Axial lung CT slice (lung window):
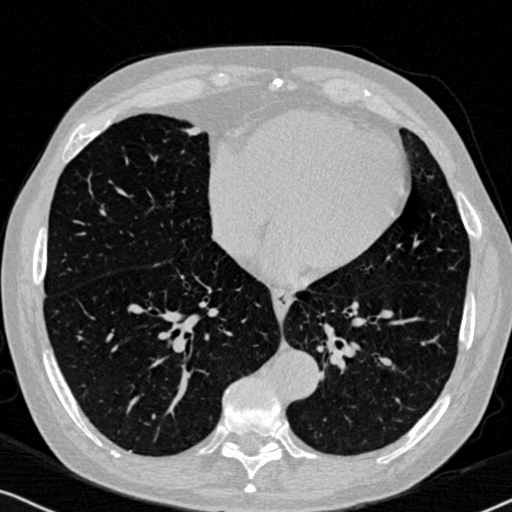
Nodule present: no